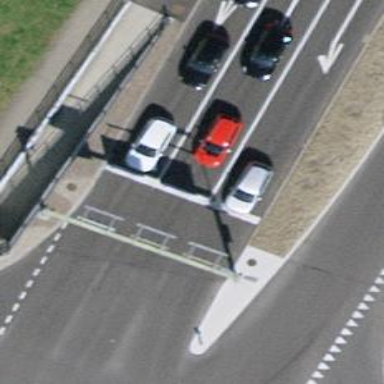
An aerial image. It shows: Road with traffic signals.